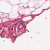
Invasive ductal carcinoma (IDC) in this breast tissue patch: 0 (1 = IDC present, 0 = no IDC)